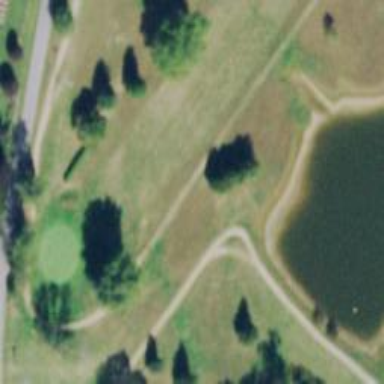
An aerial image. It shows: Pathway for golfing.